Question: Using the code
'''
FB.ui({
method: 'apprequests',
filters: 'app_non_users',
message: $filter('i18n')('voices-invite-facebookMessage'),
to: users // an array of uIDs
}, function(data){
console.log(JSON.stringify(data));
});
'''
I get the following dialog:

From the documentation I fought I was able to invite friends to use my app, did I understand it wrong?
Thanks
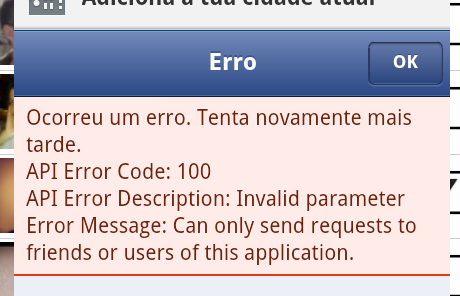
Answer: I figured out that actually the people I was inviting weren't "my friends". The access token provided to fetch the friends and the one that the SDK logged in, and used to do the 'FB.ui' request weren't the same. Sorry for your time...